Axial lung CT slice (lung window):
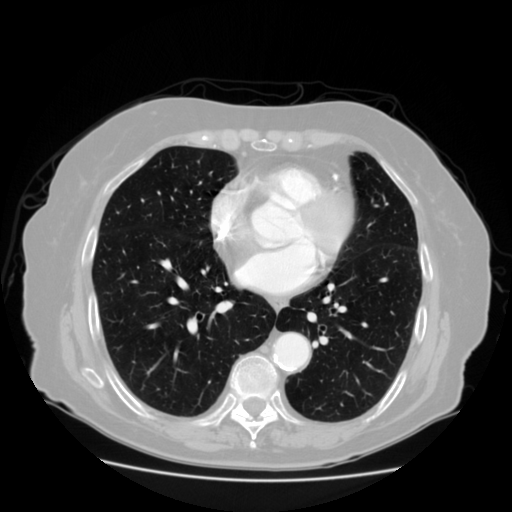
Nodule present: no